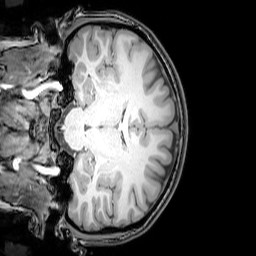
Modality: T1w
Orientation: coronal
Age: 22
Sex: female
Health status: healthy
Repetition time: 0.081 s
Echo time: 0.037 s